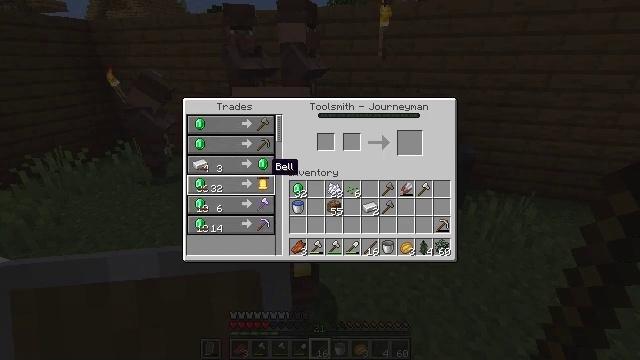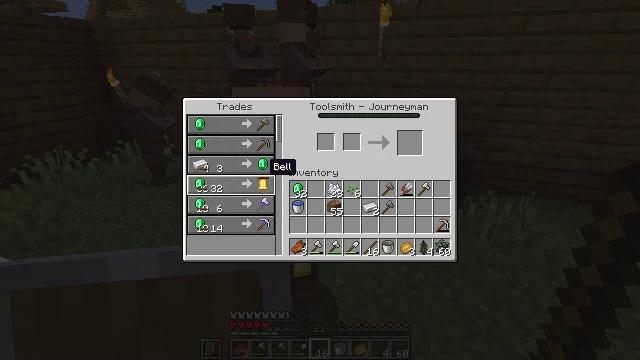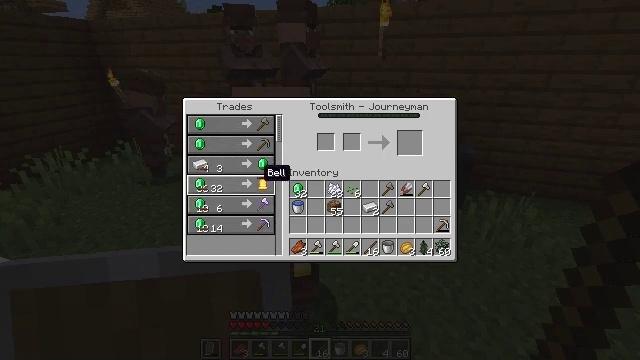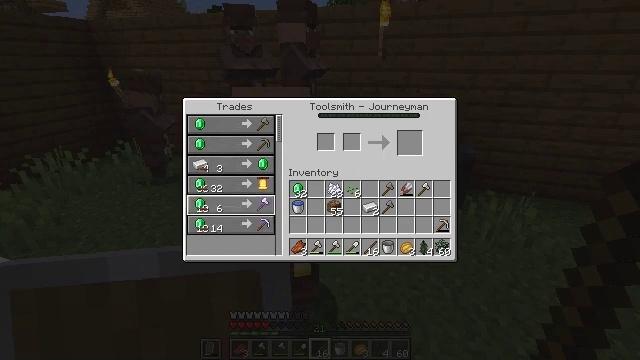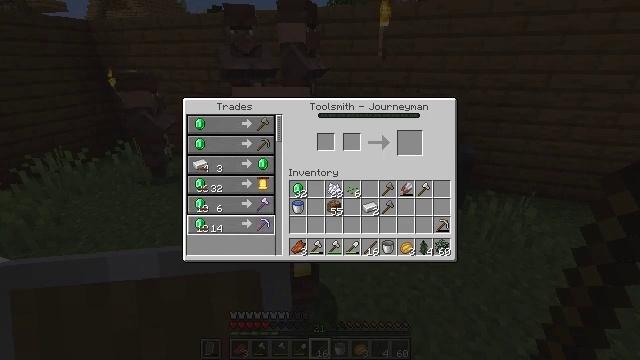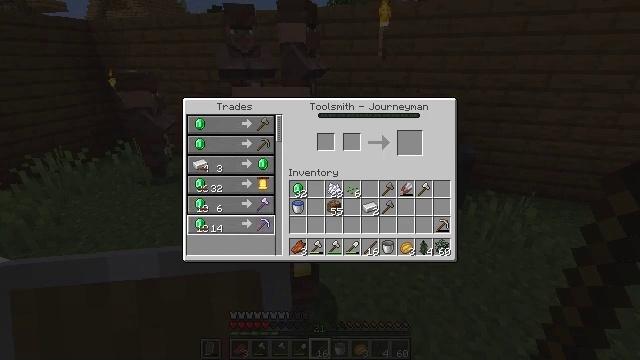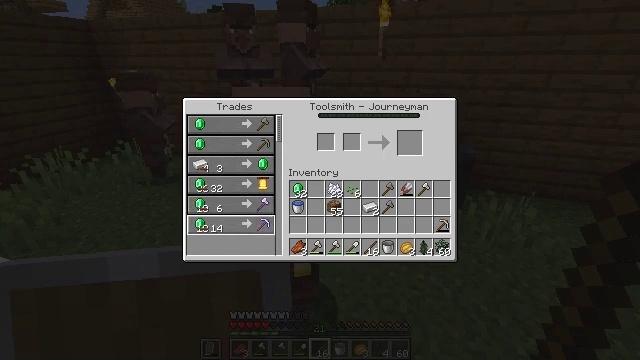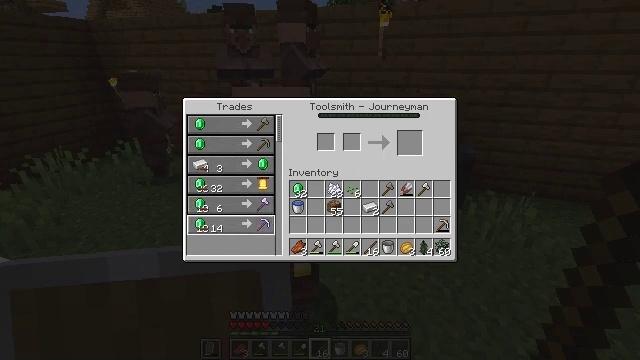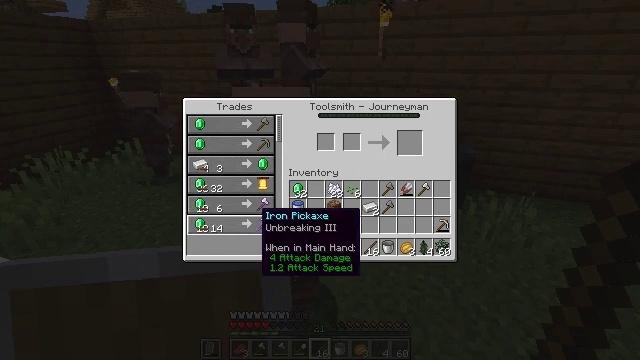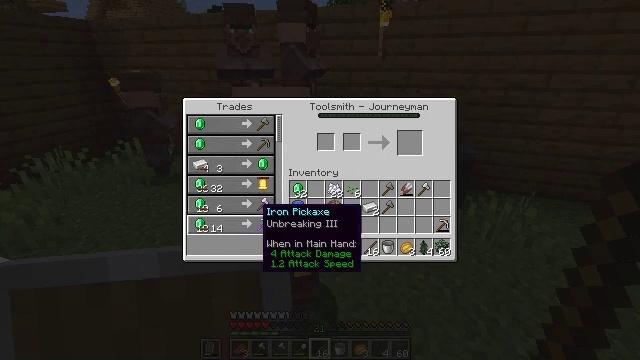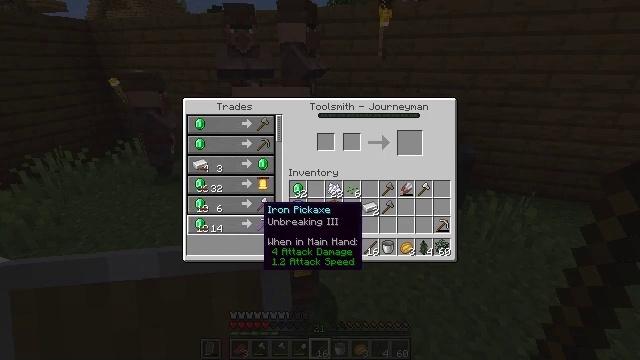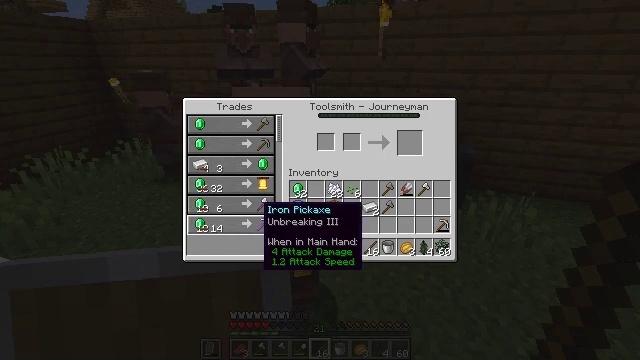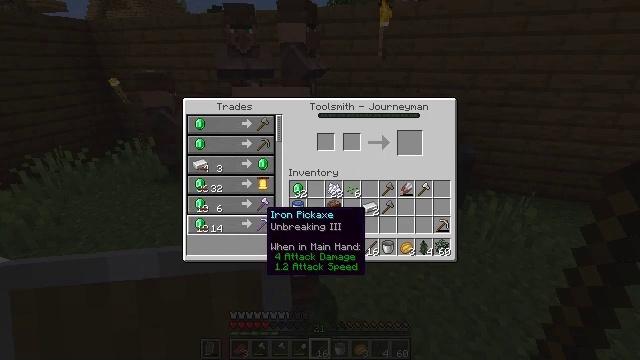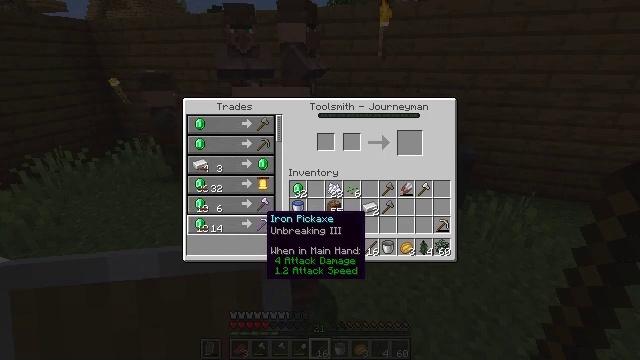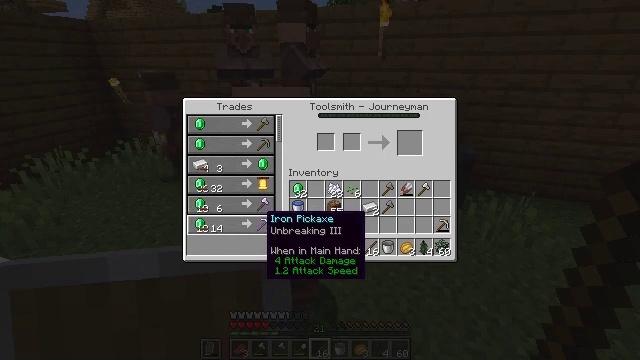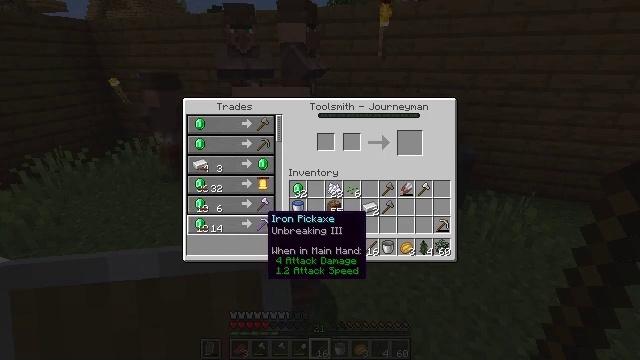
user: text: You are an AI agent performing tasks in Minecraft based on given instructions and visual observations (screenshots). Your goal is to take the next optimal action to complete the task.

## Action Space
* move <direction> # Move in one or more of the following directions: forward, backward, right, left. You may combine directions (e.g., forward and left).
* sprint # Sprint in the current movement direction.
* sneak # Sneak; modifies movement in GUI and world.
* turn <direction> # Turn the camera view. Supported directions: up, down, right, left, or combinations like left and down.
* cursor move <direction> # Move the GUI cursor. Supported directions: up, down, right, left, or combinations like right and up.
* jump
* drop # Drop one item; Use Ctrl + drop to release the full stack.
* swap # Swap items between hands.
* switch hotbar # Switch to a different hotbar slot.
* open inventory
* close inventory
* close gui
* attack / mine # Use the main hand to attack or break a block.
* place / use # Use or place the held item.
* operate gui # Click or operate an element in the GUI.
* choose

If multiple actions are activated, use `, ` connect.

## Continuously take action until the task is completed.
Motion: motion action
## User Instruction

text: Combine sticks and iron ingots to craft an iron axe.
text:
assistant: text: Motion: no_op
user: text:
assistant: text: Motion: no_op
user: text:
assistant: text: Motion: cursor move down
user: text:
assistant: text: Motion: cursor move down
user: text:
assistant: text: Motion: no_op
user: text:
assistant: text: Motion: no_op
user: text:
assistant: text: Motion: no_op
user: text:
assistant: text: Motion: no_op
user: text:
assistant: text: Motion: no_op
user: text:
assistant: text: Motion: no_op
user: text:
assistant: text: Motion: no_op
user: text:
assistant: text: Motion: no_op
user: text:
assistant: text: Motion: no_op
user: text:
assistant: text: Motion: no_op
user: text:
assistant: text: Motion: no_op
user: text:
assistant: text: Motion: no_op
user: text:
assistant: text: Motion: no_op
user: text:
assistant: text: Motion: no_op
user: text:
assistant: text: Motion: no_op
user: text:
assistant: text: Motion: no_op
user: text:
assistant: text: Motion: no_op
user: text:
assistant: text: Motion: no_op
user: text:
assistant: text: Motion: no_op
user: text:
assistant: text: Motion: cursor move up
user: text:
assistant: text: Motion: no_op
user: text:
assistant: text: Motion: no_op
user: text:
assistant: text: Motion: no_op
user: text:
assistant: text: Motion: no_op
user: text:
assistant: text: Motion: no_op
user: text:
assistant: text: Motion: no_op